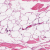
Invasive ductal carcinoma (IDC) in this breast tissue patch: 0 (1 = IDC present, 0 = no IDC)